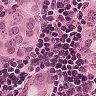
Metastatic tissue present: yes